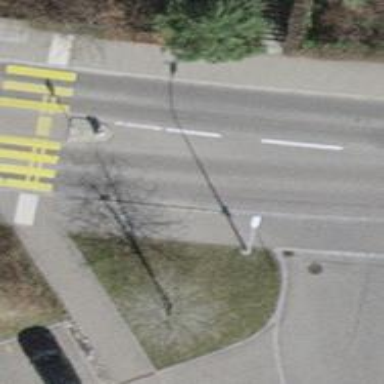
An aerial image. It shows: Zebra crossing with pedestrian island.